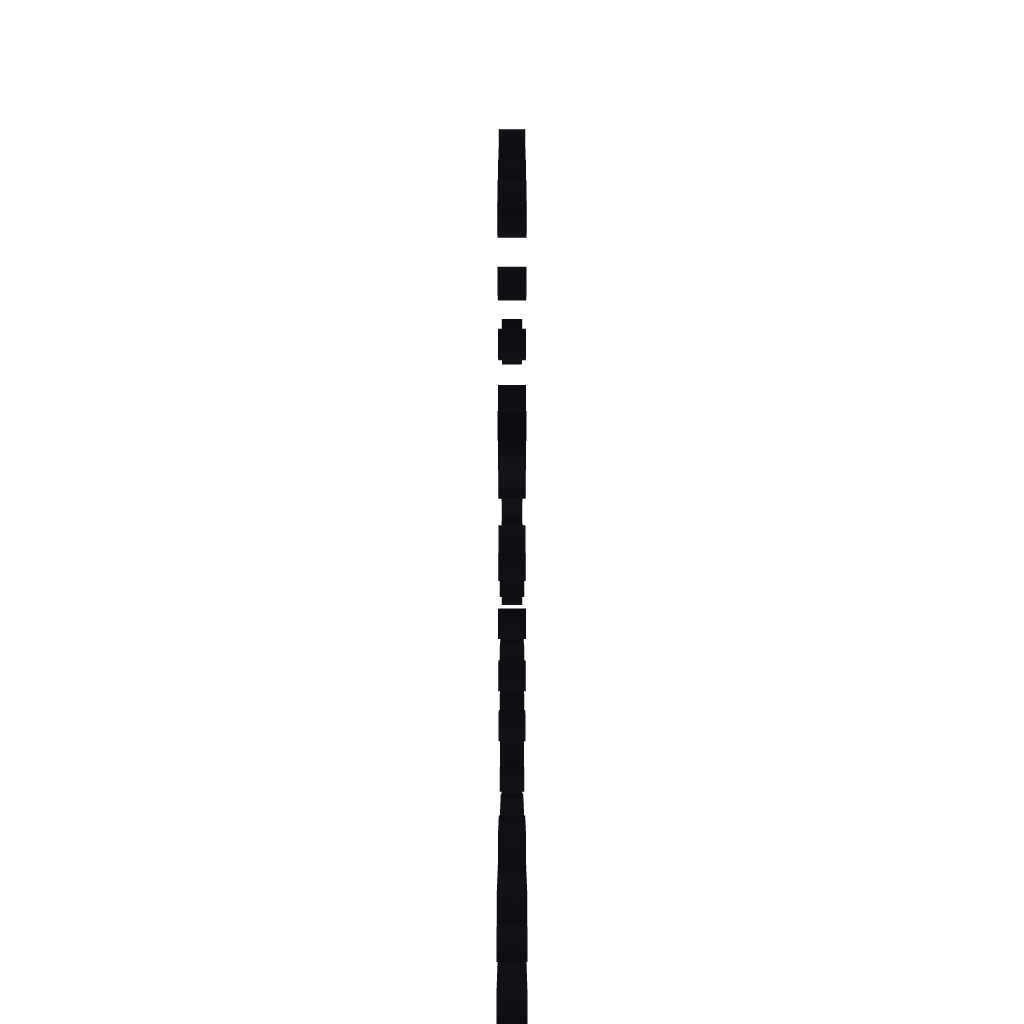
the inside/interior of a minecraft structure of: Battletoads/NES-Zitz